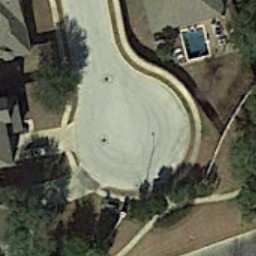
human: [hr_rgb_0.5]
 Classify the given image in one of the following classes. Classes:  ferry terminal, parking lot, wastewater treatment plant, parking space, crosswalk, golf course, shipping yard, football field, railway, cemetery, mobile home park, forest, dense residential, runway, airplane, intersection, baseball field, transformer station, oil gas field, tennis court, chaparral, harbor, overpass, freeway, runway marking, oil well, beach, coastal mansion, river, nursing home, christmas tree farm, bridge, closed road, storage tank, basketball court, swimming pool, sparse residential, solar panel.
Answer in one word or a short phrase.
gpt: closed road